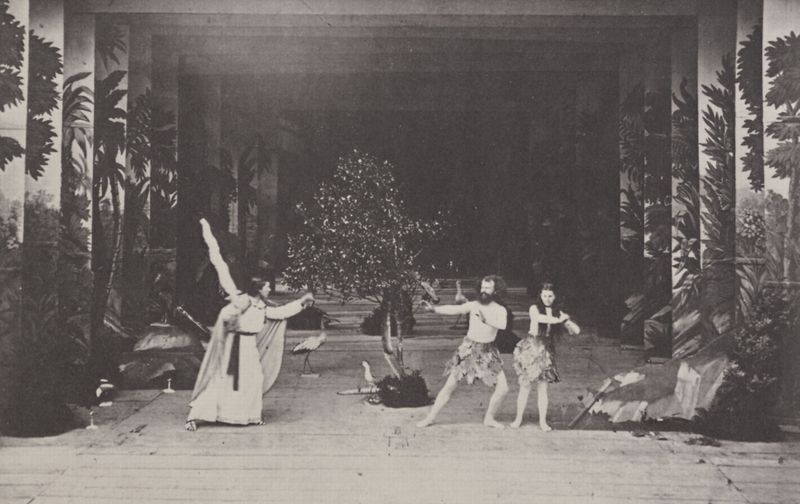
Titel: Oberammergauer Passionsspiele - Austreibung aus dem Paradies
Künstler: Joseph Albert
Standort: Aachen
Institution: Privatsammlung
Schlagwörter: baum, blätter, gott, laub, mann, nackt, schatten, umhang, vogel, weiß, bäume, frauen, menschen, bewegung, frau, geste, grau, haar, hell, kleid, kleider, licht, männer, raum, schwarz, szene, gürtel, schleier, tiere, leute, rock, tanz, bart, arme, bibel, bärtig, falten, kleidung, rahmen, gesten, hände, innenraum, birke, natur, vögel, weite, busch, boden, gewand, haare, kostüm, decke, drei, aufführung, bühne, oper, pflanzen, theater, tänzerin, engel, perspektive, ballett, röcke, bühnenbild, dielen, inszenierung, röckchen, saal, tapete, palme, tiefe, bretter, bauch, halle, schauspiel, foto, fotografie, photographie, spiel, adam, eva, paradies, schwarz weiss, fliesen, schwert, gestik, dielenboden, darstellung, darsteller, photo, beleuchtet, sänger, duell, nest, urwald, kostüme, eden, palmen, kulisse, gurt, pflanzne, schauspieler, bemalung, vertreibung, erzengel, theatralisch, drama, adam und eva, arbre, tänzer, abwehr, akrobatik, kulissen, menschne, dschungel, storch, acteur, gens, gebärde, paradis, thema, performance, bras, darbietung, requisiten, tarzan, eingebohrene, neandertaler, adam eve, gegenhaltung, gewant, klapperstorch, kleifg, scene, schauspielerinnen, spärlcih, théâtre, ursprünglich, flammenschwert, theaterstück, rideaux, akteure, representation, production, acteurs, couchees, debut